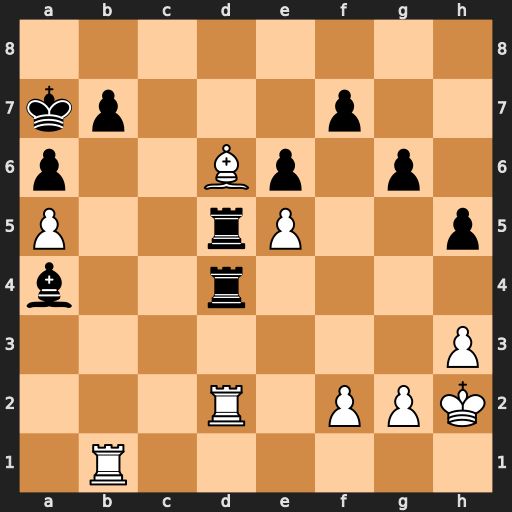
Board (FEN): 8/kp3p2/p2Bp1p1/P2rP2p/b2r4/7P/3R1PPK/1R6
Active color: w
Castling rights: -
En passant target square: -
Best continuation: Rxd4 Rxd4 Bc5+ Kb8 Bxd4